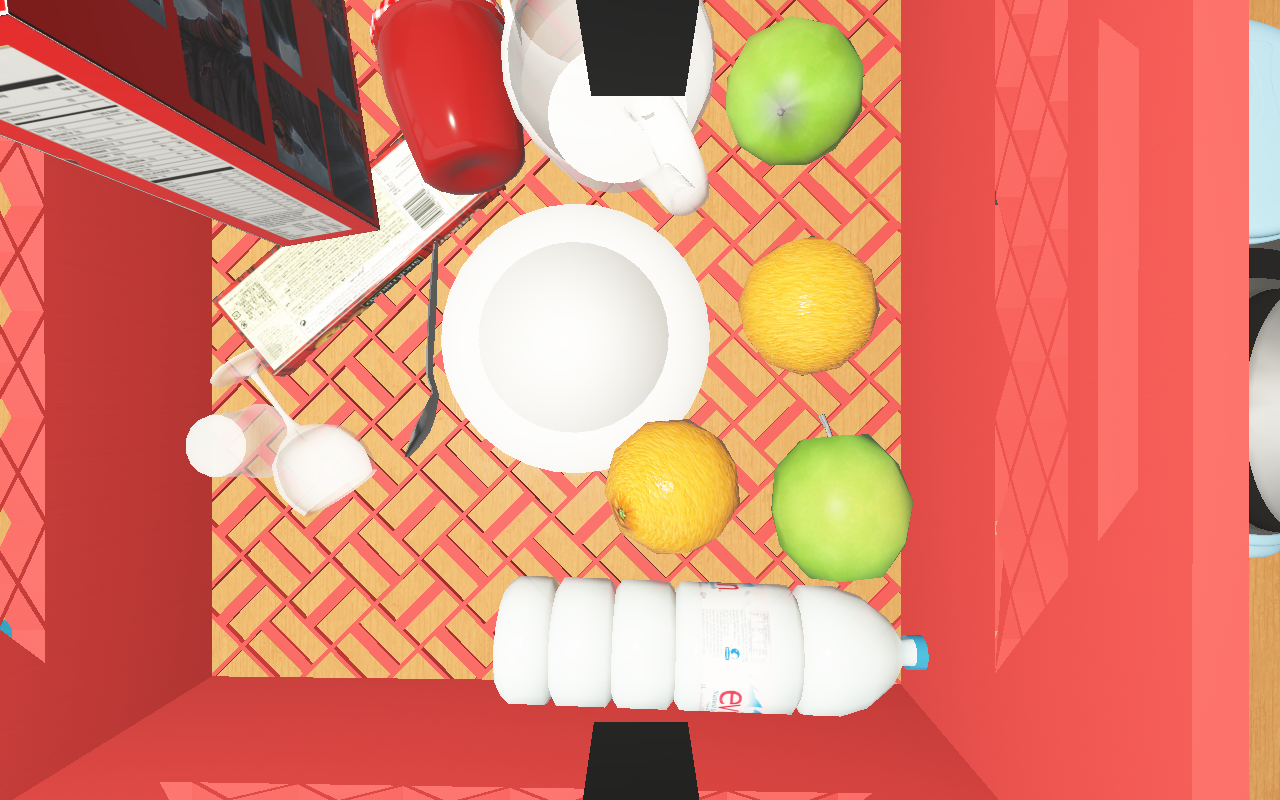
Objects in the scene:
carafe
water bottle
apple
apple
orange
orange
spoon
glass
jam jar
cereal box